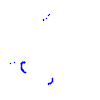
Particle: kaon